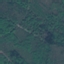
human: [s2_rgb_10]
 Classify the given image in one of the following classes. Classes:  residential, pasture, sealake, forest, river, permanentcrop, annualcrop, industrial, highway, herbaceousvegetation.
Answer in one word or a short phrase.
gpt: Forest